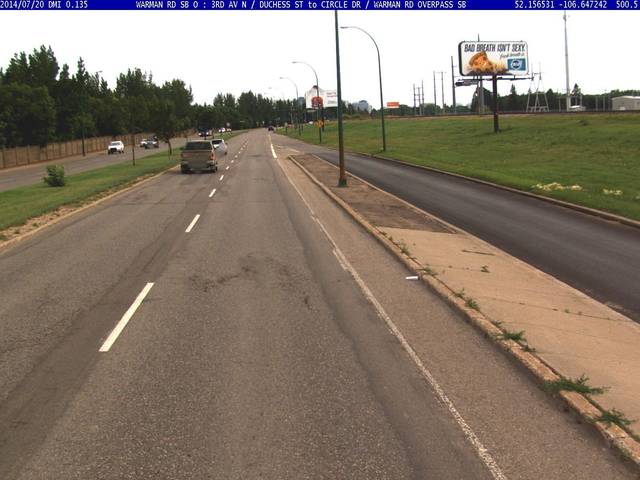
Region: Canada
Coordinates: 52.157, -106.647